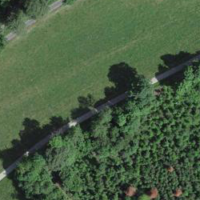
EUNIS habitat code: 41
Species observed at this site:
Primula veris